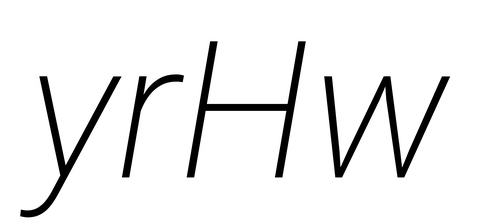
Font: Roboto-Italic_ExtraLight_Italic